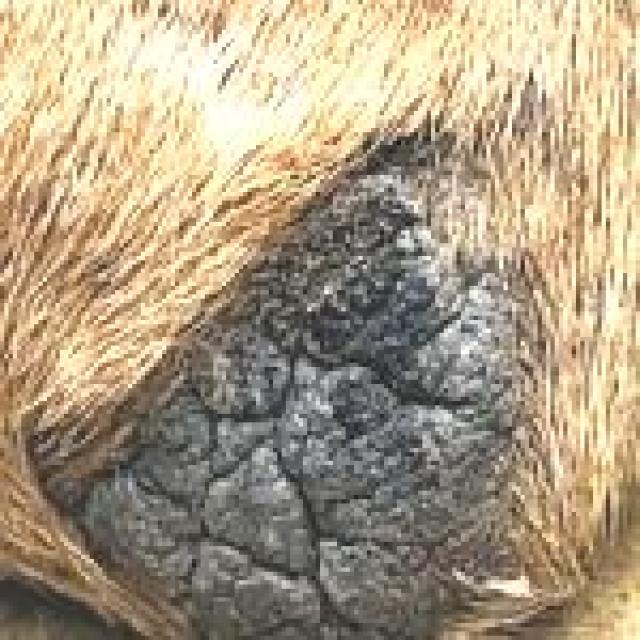
Canine fungal skin infection — characterized by alopecia, scaling, crusting, and circular lesions. Common agents include Malassezia and Candida species.